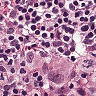
Metastatic tissue present: no